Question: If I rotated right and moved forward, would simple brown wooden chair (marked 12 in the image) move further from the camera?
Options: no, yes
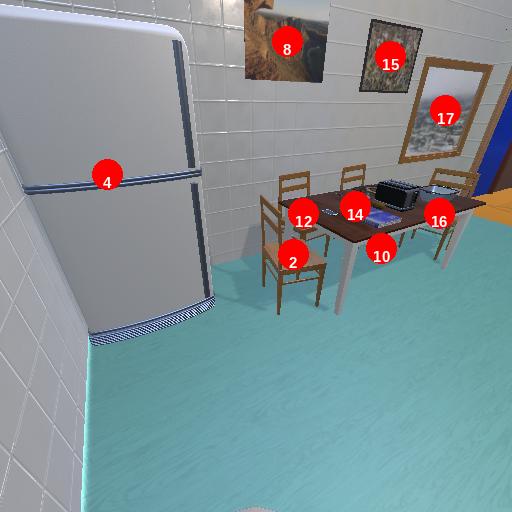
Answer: no